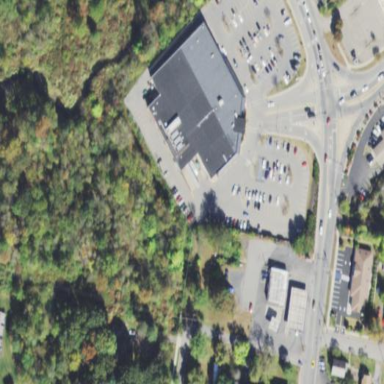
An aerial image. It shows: Supermarket located in building.